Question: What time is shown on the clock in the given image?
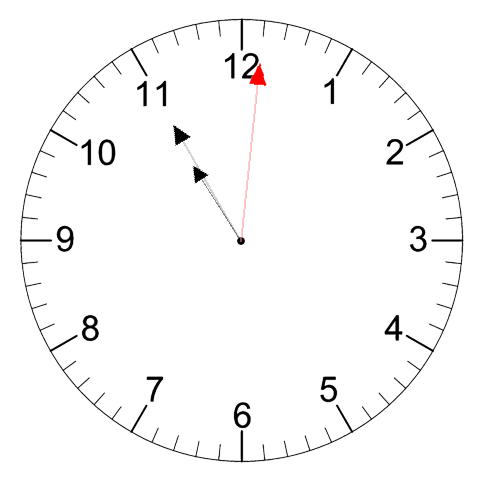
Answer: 10:55:01